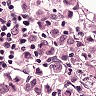
Metastatic tissue present: yes